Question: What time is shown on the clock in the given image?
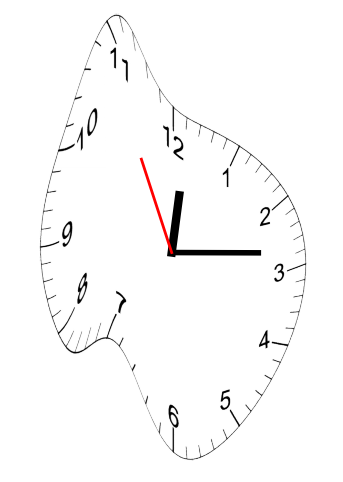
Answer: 12:13:55